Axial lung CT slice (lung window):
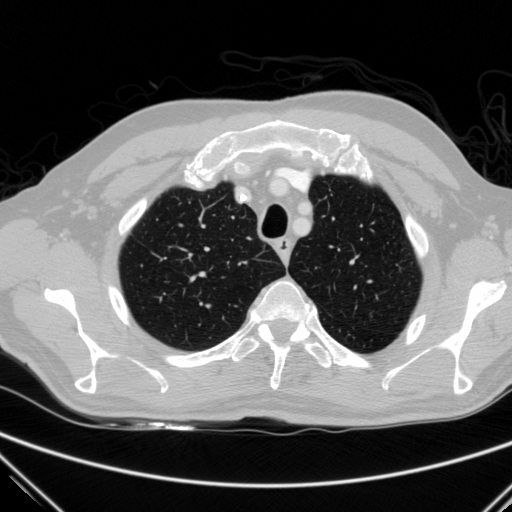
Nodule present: no